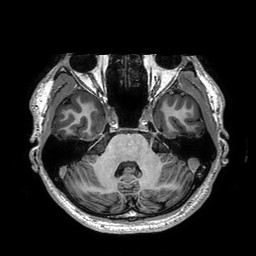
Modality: T1w
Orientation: coronal
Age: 40
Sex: male
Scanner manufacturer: philips
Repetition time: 0.006528 s
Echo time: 0.00294 s